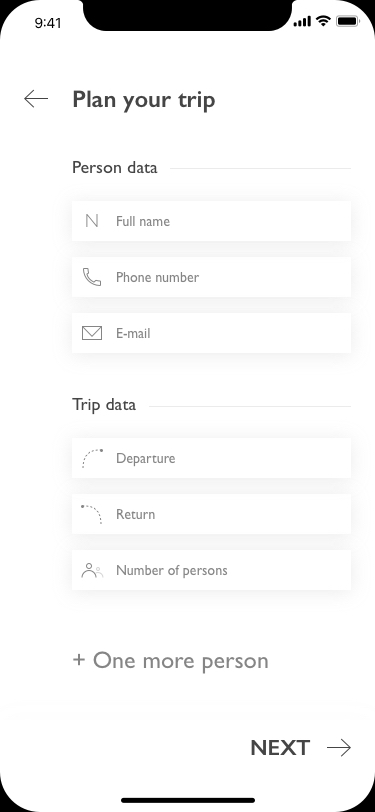
Text in this UI design:
Person data
Trip data
Plan your trip
+ One more person